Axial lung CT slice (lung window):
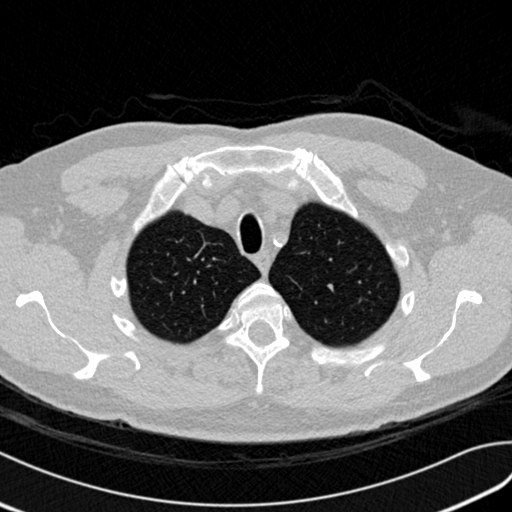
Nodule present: no